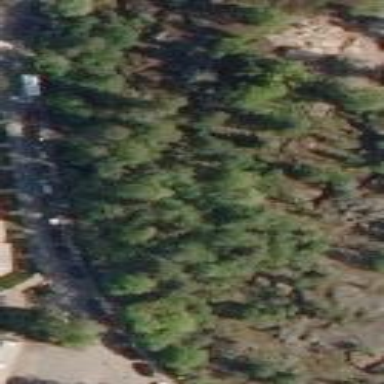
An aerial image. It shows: Mixed woodland area with various types of leaves.